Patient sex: M
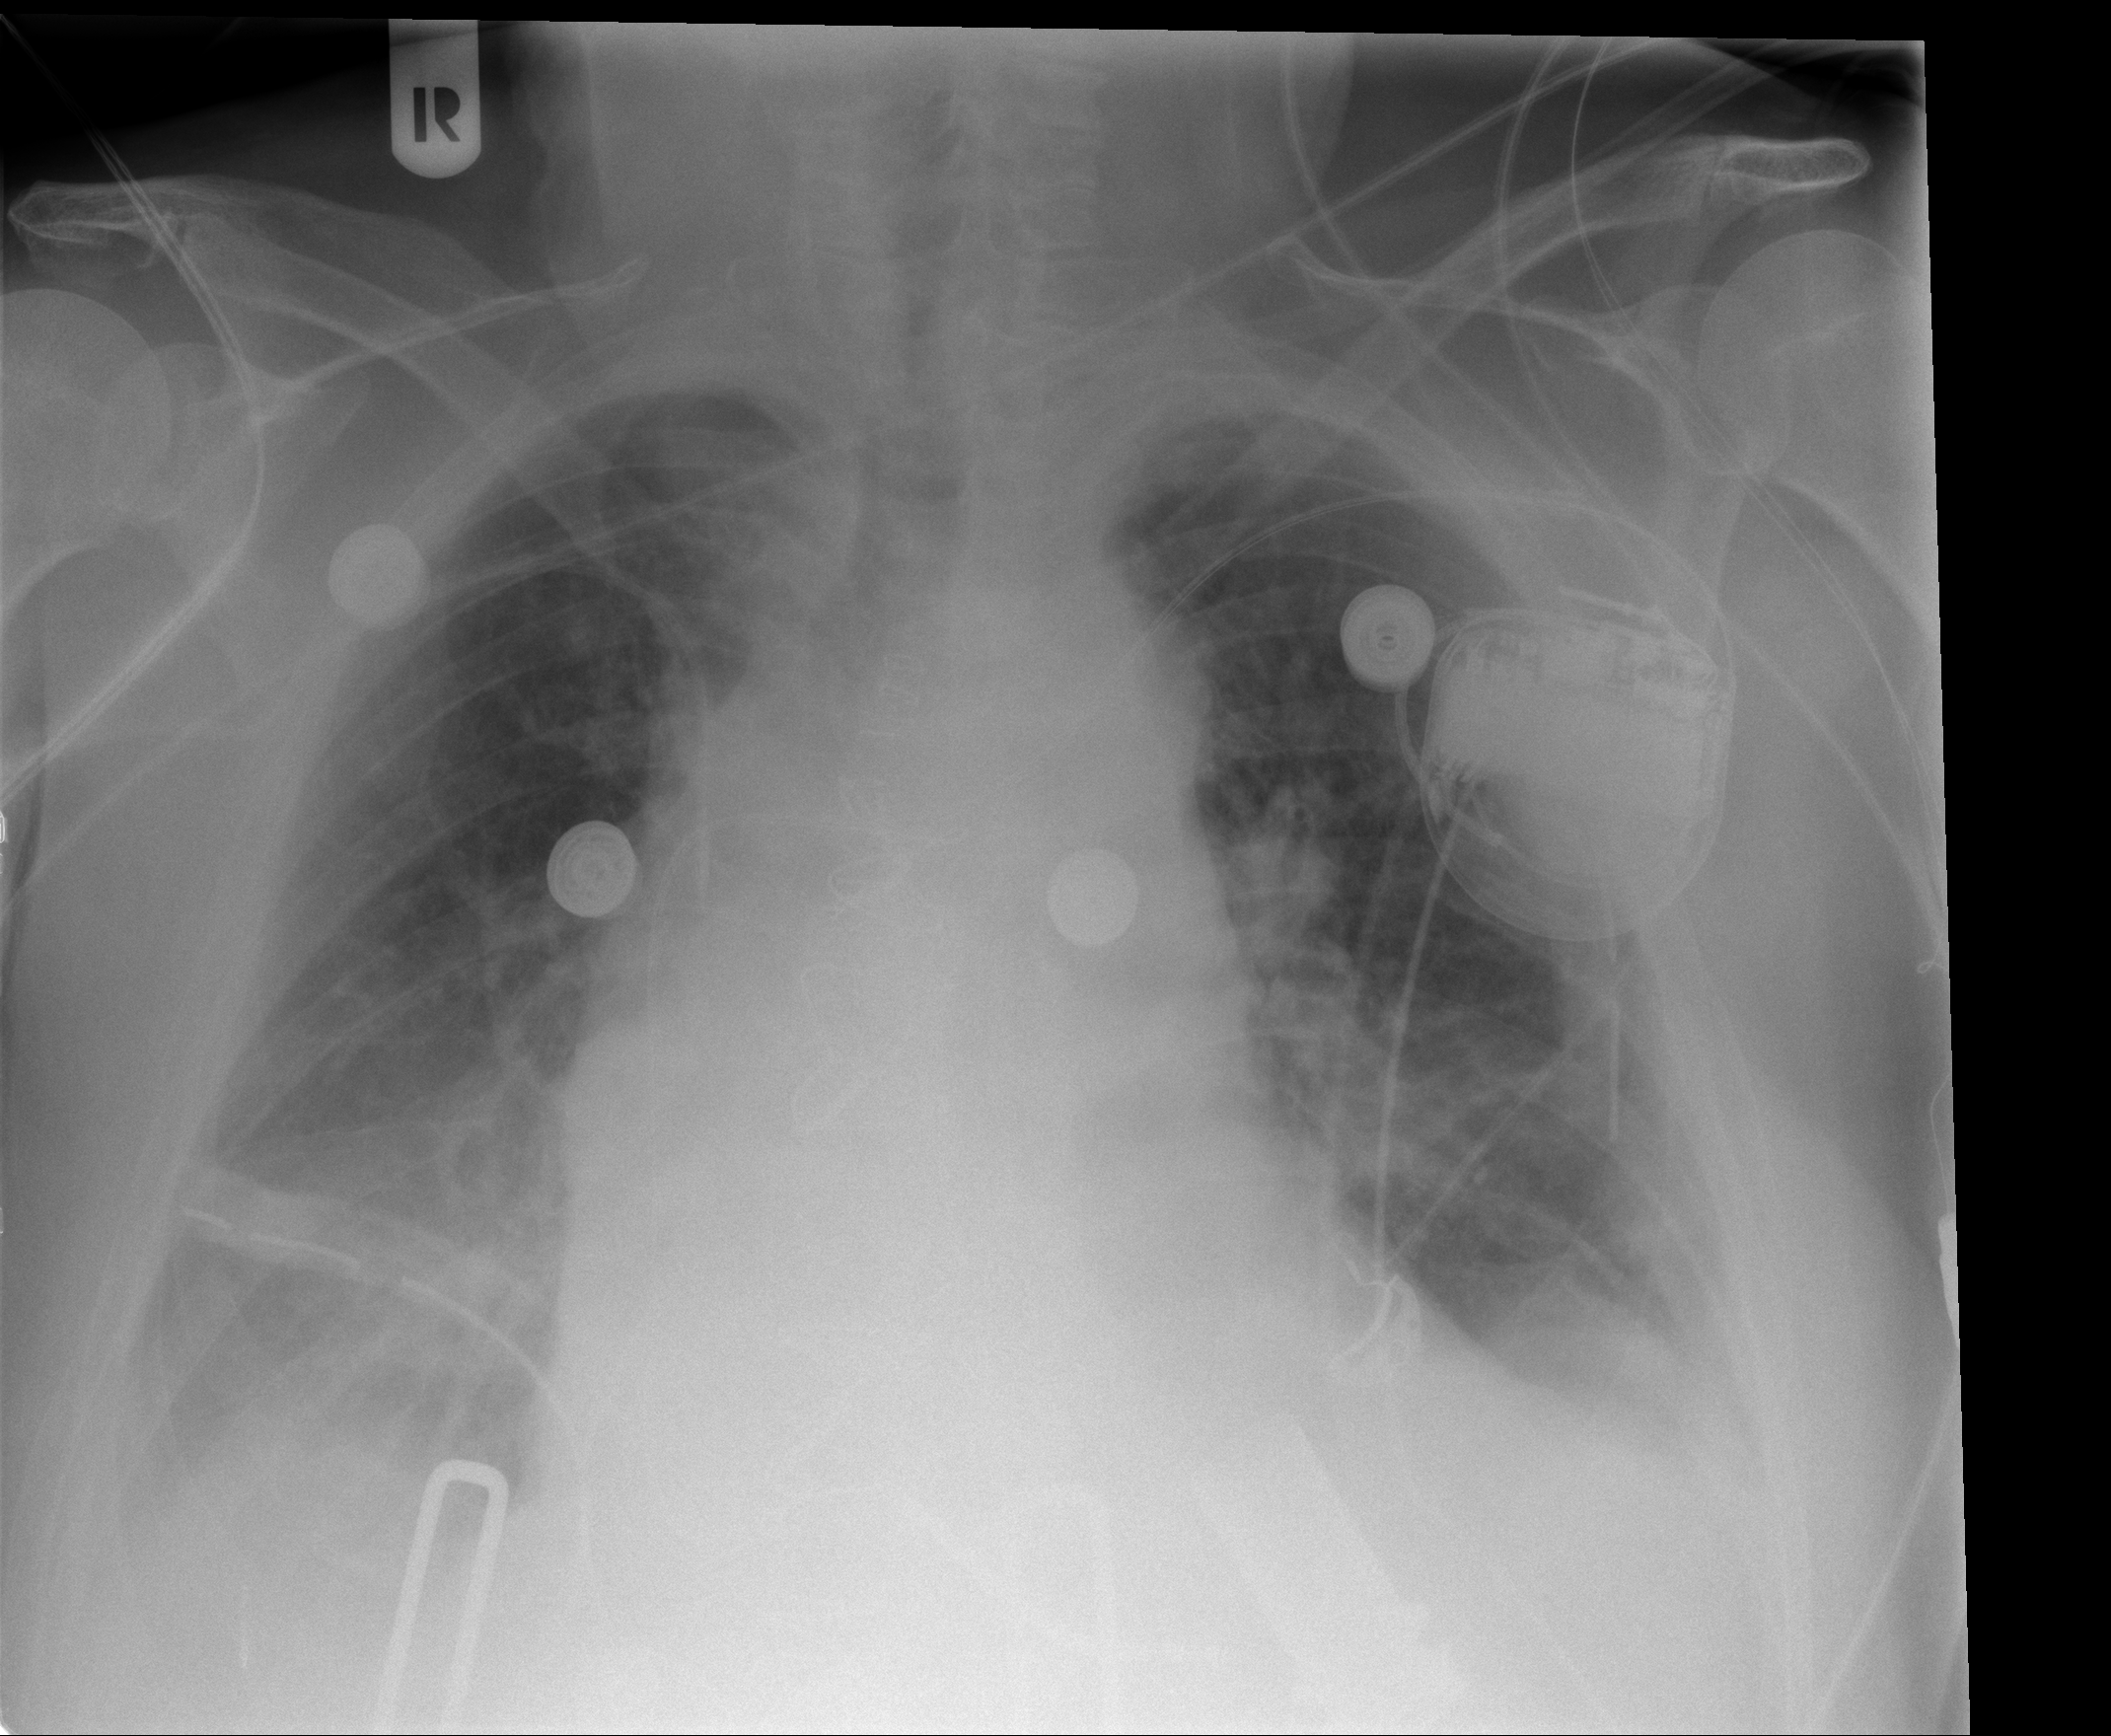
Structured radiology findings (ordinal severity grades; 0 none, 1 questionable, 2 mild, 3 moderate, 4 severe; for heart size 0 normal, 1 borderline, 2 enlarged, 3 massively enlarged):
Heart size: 2
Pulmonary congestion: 1
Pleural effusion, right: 2
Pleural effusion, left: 2
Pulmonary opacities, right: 1
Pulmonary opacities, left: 1
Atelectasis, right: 2
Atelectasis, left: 2